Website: apple
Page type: customer-info-address
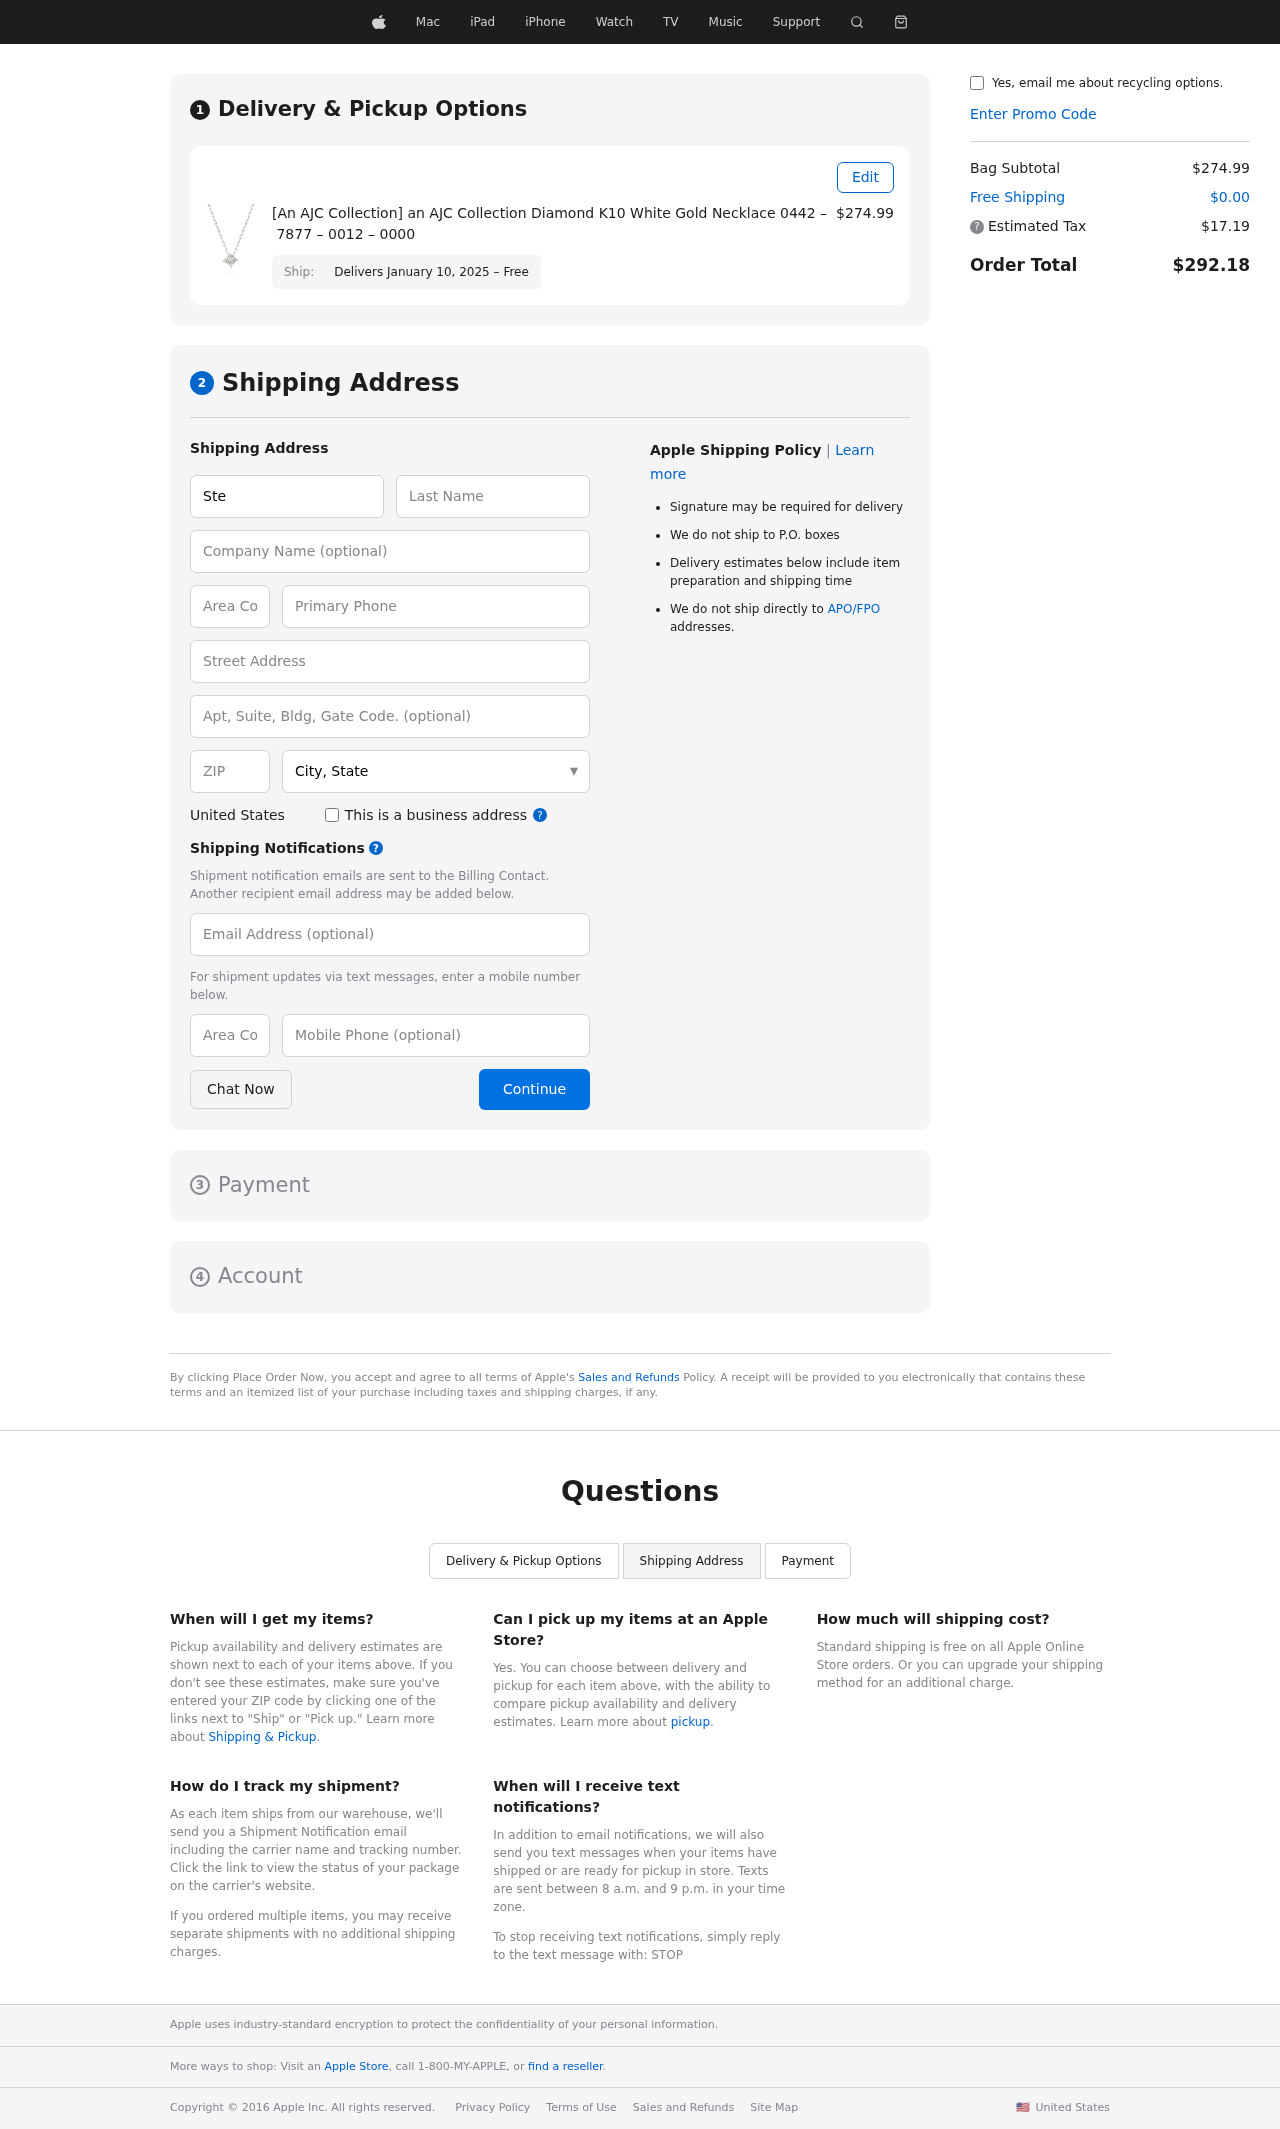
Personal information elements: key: PII_CITY_STATE
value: West Melanie, MI
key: PII_COUNTRY
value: United States
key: PII_EMAIL
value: stephanie.watson@hotmail.com
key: PII_FIRSTNAME
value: Stephanie
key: PII_LASTNAME
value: Watson
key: PII_PHONE
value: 6199851896
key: PII_PHONE_ALT
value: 8442464968
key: PII_PHONE_ALT_AREA
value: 844
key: PII_PHONE_AREA
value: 619
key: PII_POSTCODE
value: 62868
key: PII_STREET
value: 4225 Lisa Pike
Product elements: key: PRODUCT1_NAME
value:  [An AJC Collection] an AJC Collection Diamond K10 White Gold Necklace 0442 – 7877 – 0012 – 0000 
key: PRODUCT1_PRICE
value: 274.99
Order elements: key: ORDER_DELIVERY_DATE
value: Delivers January 10, 2025 – Free
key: ORDER_SUBTOTAL
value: $274.99
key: ORDER_SHIPPING_COST
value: $0.00
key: ORDER_TAX
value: $17.19
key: ORDER_TOTAL
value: $292.18